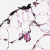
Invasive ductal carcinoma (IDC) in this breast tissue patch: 0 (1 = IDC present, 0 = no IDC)